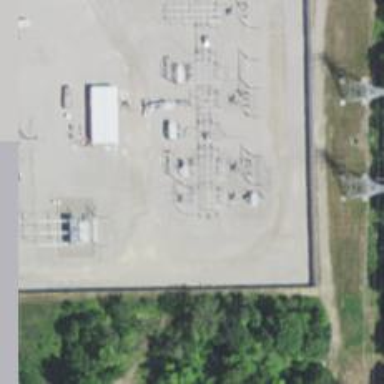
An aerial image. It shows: Switch for power supply.